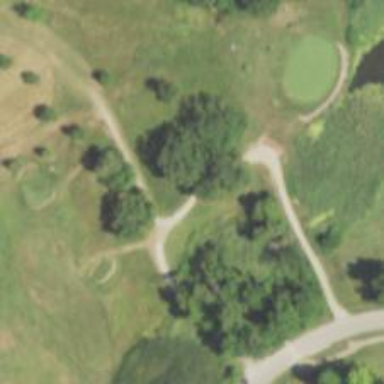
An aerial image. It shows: Path for both roads and golfers.